Question: I am getting all audio file list from server to list-view by following code.
'''
public class ServerFileList extends Activity {
URL urlAudio;
ListView mListView;
ProgressDialog pDialog;
private MediaPlayer mp = new MediaPlayer();
private List<String> myList = new ArrayList<String>();
@Override
protected void onCreate(Bundle savedInstanceState) {
this.requestWindowFeature(Window.FEATURE_NO_TITLE);
super.onCreate(savedInstanceState);
setContentView(R.layout.serverfilelist);
mListView = (ListView) findViewById(R.id.listAudio);
new getAudiofromServer().execute();
new downloadAudioFromServer().execute();
mListView.setOnItemClickListener(new OnItemClickListener() {
@Override
public void onItemClick(AdapterView<?> parent, View view,
int position, long id) {
playSong(urlAudio + myList.get(position));
}
});
}
private void playSong(String songPath) {
try {
mp.reset();
mp.setDataSource(songPath);
mp.prepare();
mp.start();
} catch (IOException e) {
Log.v(getString(R.string.app_name), e.getMessage());
}
}
private class downloadAudioFromServer extends
AsyncTask<String, Integer, String> {
@Override
protected String doInBackground(String... url) {
int count;
try {
URL url1 = new URL("http://i-qualtech.com/Fidol/uploadAudio");
URLConnection conexion = url1.openConnection();
conexion.connect();
int lenghtOfFile = conexion.getContentLength();
InputStream input = new BufferedInputStream(url1.openStream());
OutputStream output = new FileOutputStream(
Environment.getExternalStorageDirectory() + "/Sounds/");
byte data[] = new byte[1024];
long total = 0;
while ((count = input.read(data)) != -1) {
total += count;
// publishing the progress....
publishProgress((int) (total * 100 / lenghtOfFile));
output.write(data, 0, count);
}
output.flush();
output.close();
input.close();
} catch (Exception e) {
}
return null;
}
}
class getAudiofromServer extends AsyncTask<String, String, String> {
@Override
protected void onPreExecute() {
super.onPreExecute();
pDialog = new ProgressDialog(ServerFileList.this);
pDialog.setMessage("Getting File list from server, Please wait...");
pDialog.setIndeterminate(false);
pDialog.setCancelable(false);
pDialog.show();
}
@SuppressWarnings("unchecked")
@Override
protected String doInBackground(String... arg0) {
try {
urlAudio = new URL("http://i-qualtech.com/Fidol/uploadAudio");
} catch (MalformedURLException e) {
e.printStackTrace();
}
ApacheURLLister lister1 = new ApacheURLLister();
try {
myList = lister1.listAll(urlAudio);
} catch (IOException e) {
e.printStackTrace();
}
return null;
}
protected void onPostExecute(String file_url) {
if (pDialog.isShowing()) {
pDialog.dismiss();
}
ArrayAdapter<String> adapter = new ArrayAdapter<String>(
ServerFileList.this, android.R.layout.simple_list_item_1,
myList);
adapter.notifyDataSetChanged();
mListView.setAdapter(adapter);
mListView.setChoiceMode(ListView.CHOICE_MODE_SINGLE);
mListView.setCacheColorHint(Color.TRANSPARENT);
}
}
}
'''
And the output is

Now i want to play that audio file by clicking list-view for that i wrote code that already i have listed above but i am getting following error.
I have referred below link for the reference.
<URL>
<URL>
But in this both link they have specified particular audio file to play from server and given full path but i don't want to do that.
I know it is clearly saying that I can not cast URL to String, But i don't know how can i solve this. please help.
'''
02-05 01:44:58.690: E/AndroidRuntime(1998): FATAL EXCEPTION: main
02-05 01:44:58.690: E/AndroidRuntime(1998): java.lang.ClassCastException: java.net.URL cannot be cast to java.lang.String
02-05 01:44:58.690: E/AndroidRuntime(1998): at iqual.fidol_final.ServerFileList$1.onItemClick(ServerFileList.java:53)
02-05 01:44:58.690: E/AndroidRuntime(1998): at android.widget.AdapterView.performItemClick(AdapterView.java:298)
02-05 01:44:58.690: E/AndroidRuntime(1998): at android.widget.AbsListView.performItemClick(AbsListView.java:1100)
02-05 01:44:58.690: E/AndroidRuntime(1998): at android.widget.AbsListView$PerformClick.run(AbsListView.java:2788)
02-05 01:44:58.690: E/AndroidRuntime(1998): at android.widget.AbsListView$1.run(AbsListView.java:3463)
02-05 01:44:58.690: E/AndroidRuntime(1998): at android.os.Handler.handleCallback(Handler.java:730)
02-05 01:44:58.690: E/AndroidRuntime(1998): at android.os.Handler.dispatchMessage(Handler.java:92)
02-05 01:44:58.690: E/AndroidRuntime(1998): at android.os.Looper.loop(Looper.java:137)
02-05 01:44:58.690: E/AndroidRuntime(1998): at android.app.ActivityThread.main(ActivityThread.java:5103)
02-05 01:44:58.690: E/AndroidRuntime(1998): at java.lang.reflect.Method.invokeNative(Native Method)
02-05 01:44:58.690: E/AndroidRuntime(1998): at java.lang.reflect.Method.invoke(Method.java:525)
02-05 01:44:58.690: E/AndroidRuntime(1998): at com.android.internal.os.ZygoteInit$MethodAndArgsCaller.run(ZygoteInit.java:737)
02-05 01:44:58.690: E/AndroidRuntime(1998): at com.android.internal.os.ZygoteInit.main(ZygoteInit.java:553)
02-05 01:44:58.690: E/AndroidRuntime(1998): at dalvik.system.NativeStart.main(Native Method)
'''
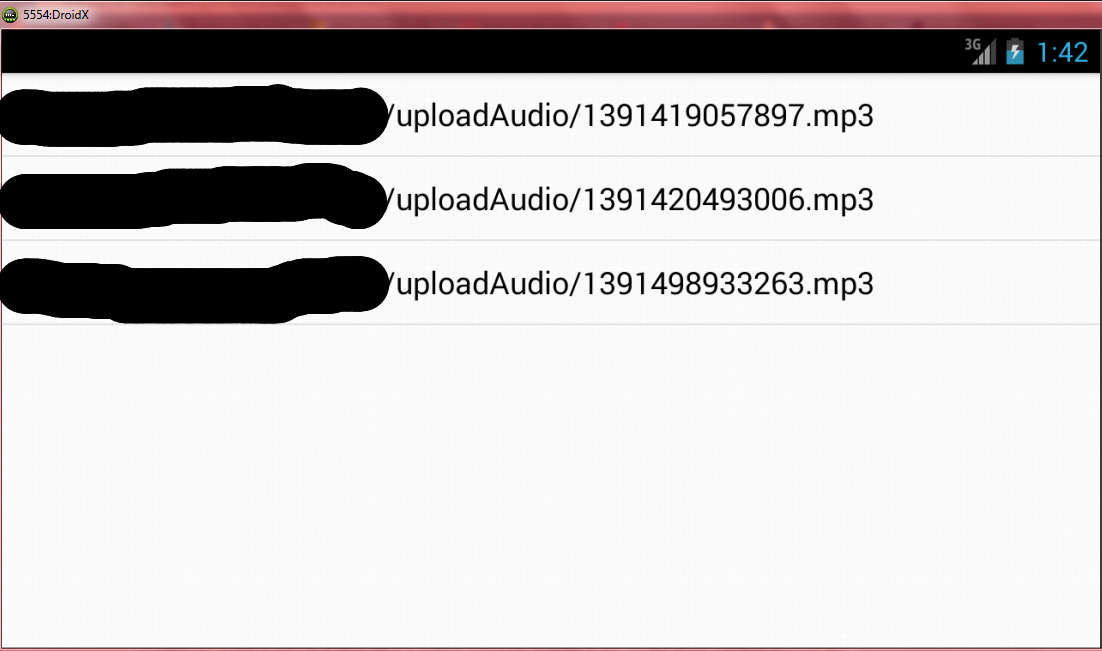
Answer: I have managed to solve this problem, Just added below piece of code to my onItemClicklistner and it is working fine now,
'''
String url = null;
Object o = myList.get(position);
url = o.toString().replace(" ", "%20").trim();
play = (PlaySongAsy) new PlaySongAsy(url).execute();
'''